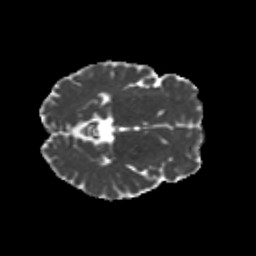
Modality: MD
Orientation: axial
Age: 26
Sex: male
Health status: healthy
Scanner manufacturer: siemens
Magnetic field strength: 3 T
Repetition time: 8.6 s
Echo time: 0.095 s